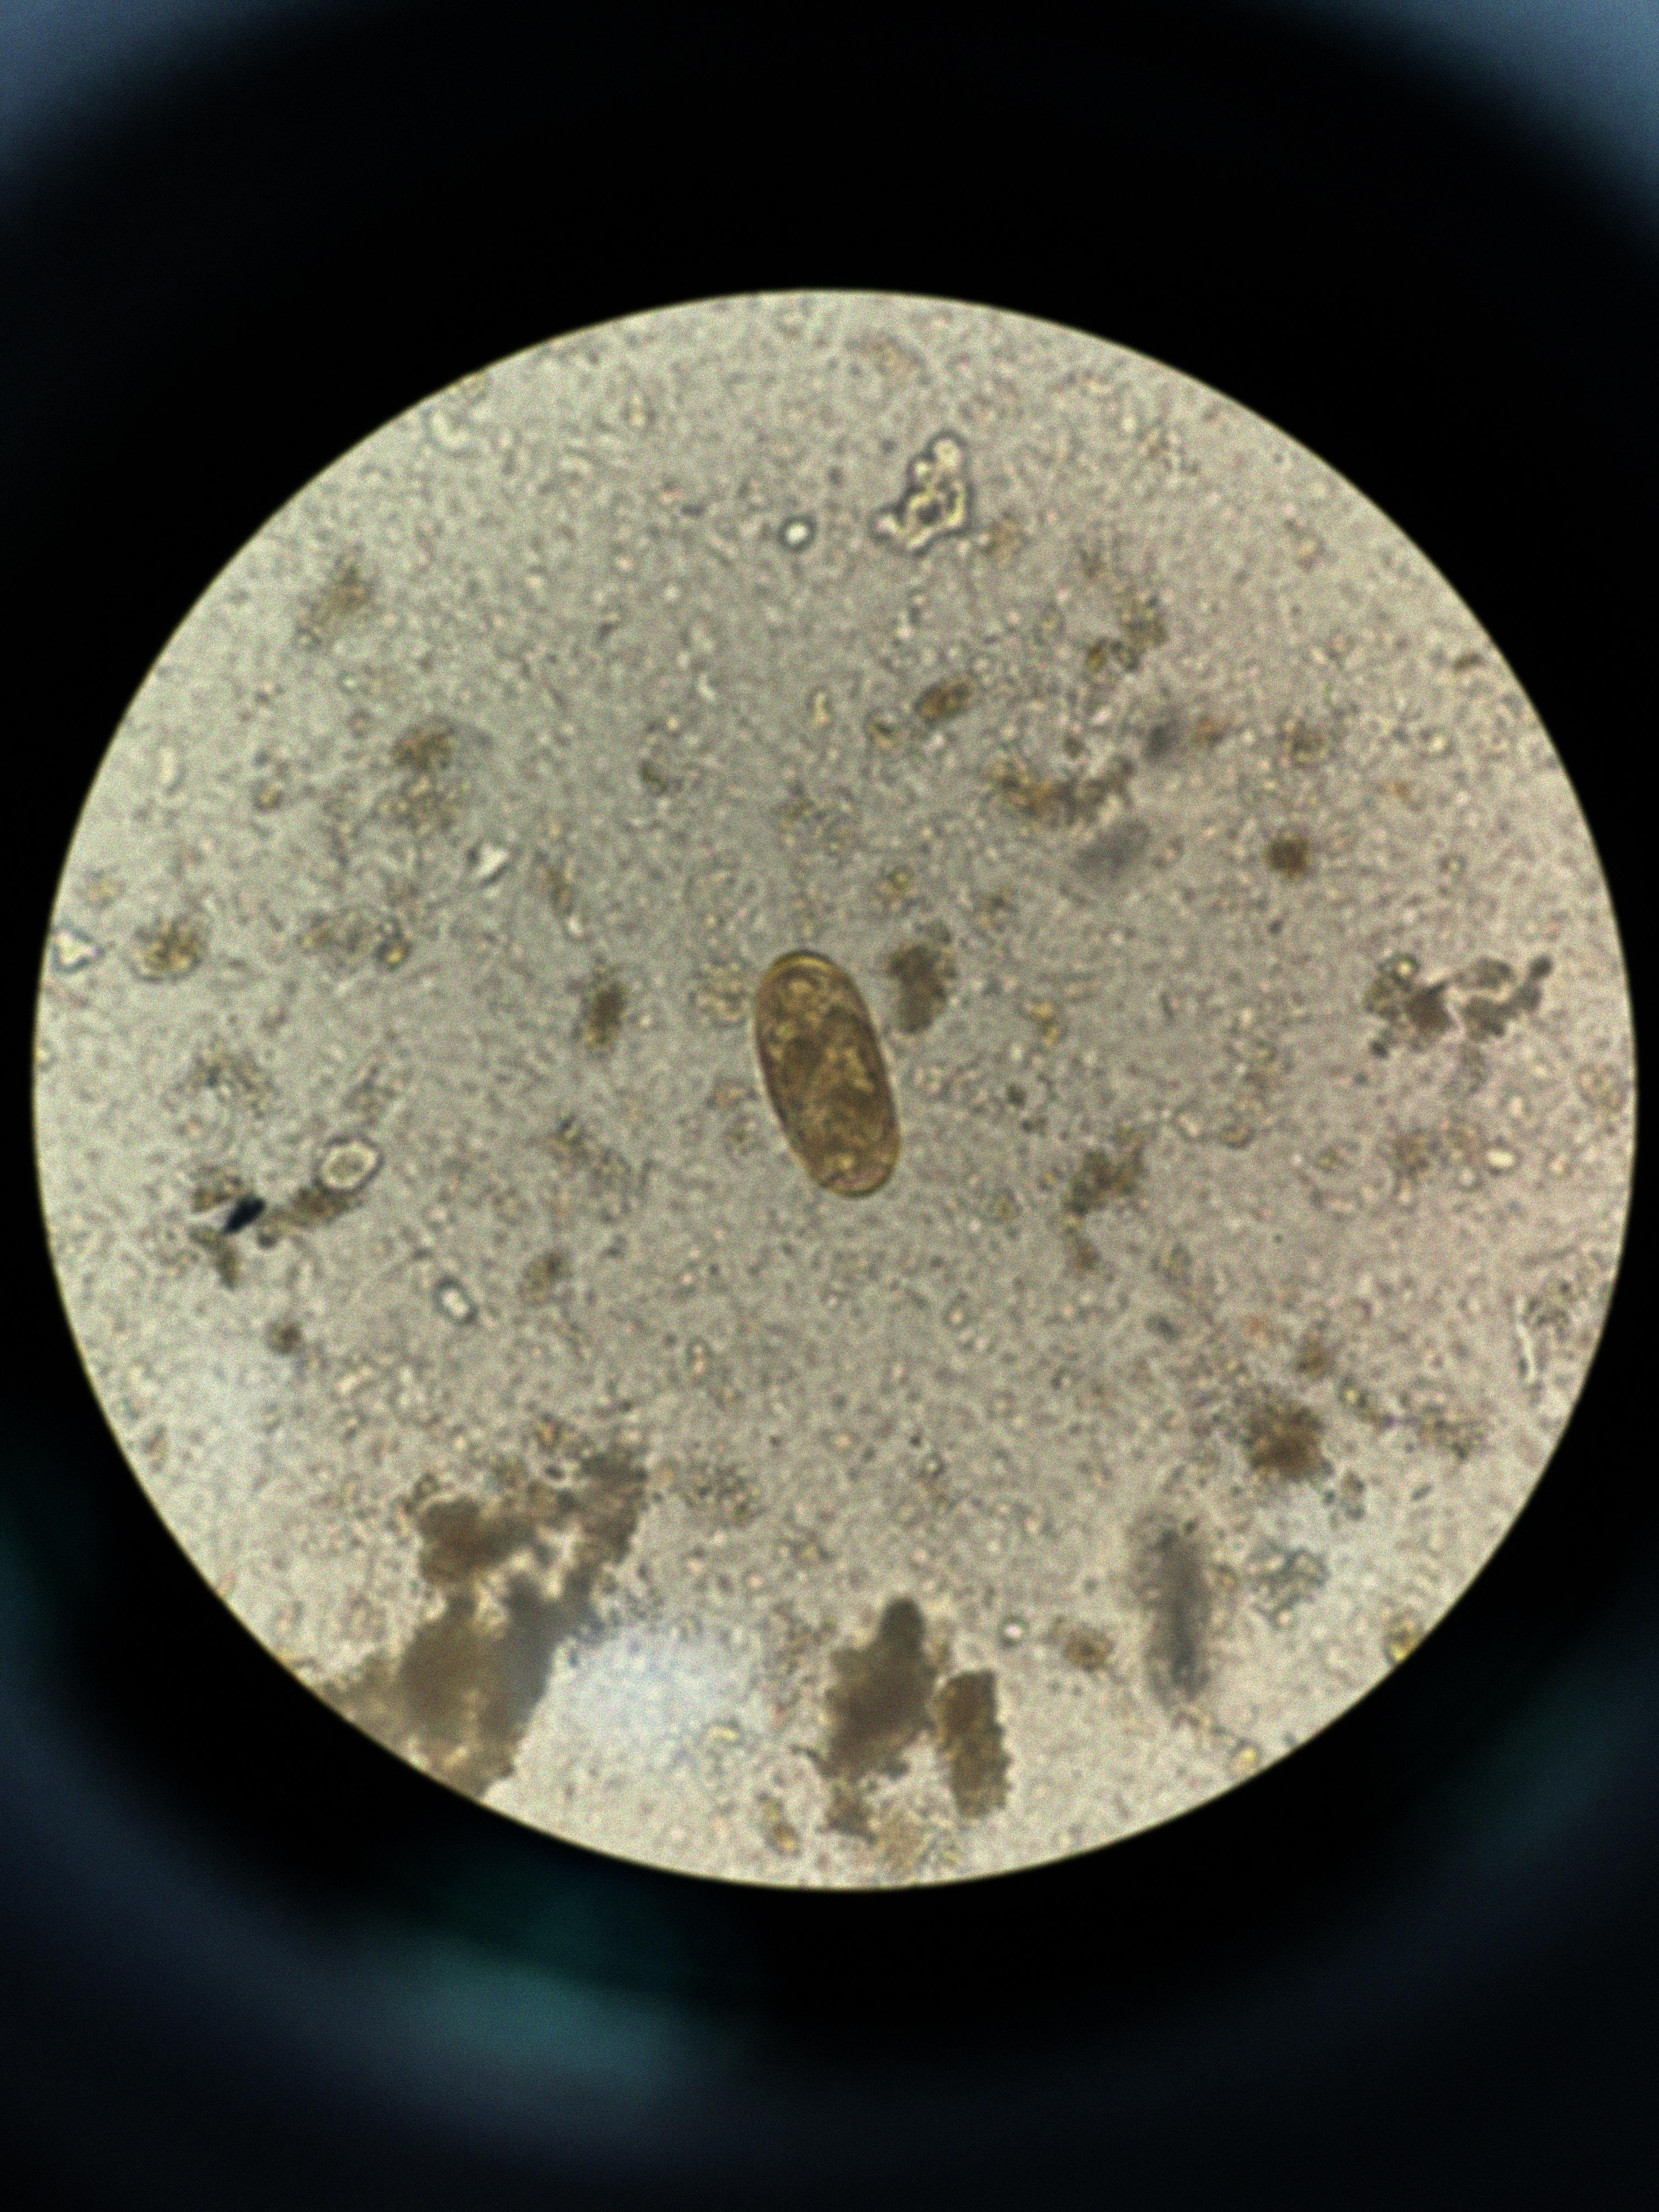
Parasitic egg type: Paragonimus spp